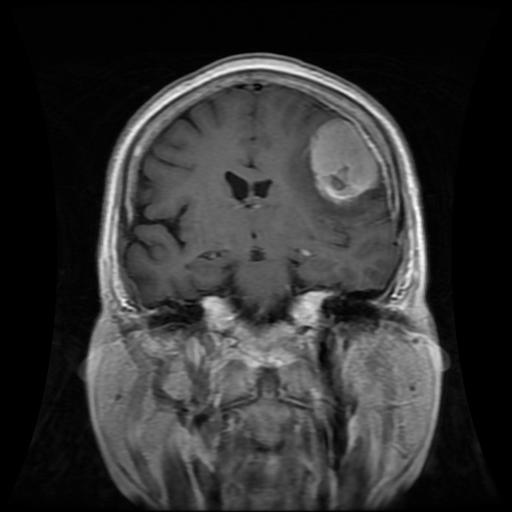
Label: meningioma